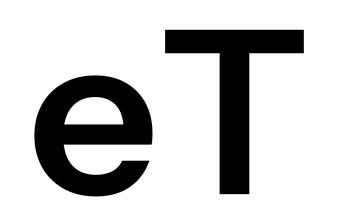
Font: InstrumentSans_SemiBold